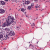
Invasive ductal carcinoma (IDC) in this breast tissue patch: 0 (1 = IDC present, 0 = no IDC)